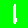
Digit: 1